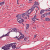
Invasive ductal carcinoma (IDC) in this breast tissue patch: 1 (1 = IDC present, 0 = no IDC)